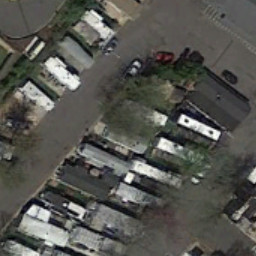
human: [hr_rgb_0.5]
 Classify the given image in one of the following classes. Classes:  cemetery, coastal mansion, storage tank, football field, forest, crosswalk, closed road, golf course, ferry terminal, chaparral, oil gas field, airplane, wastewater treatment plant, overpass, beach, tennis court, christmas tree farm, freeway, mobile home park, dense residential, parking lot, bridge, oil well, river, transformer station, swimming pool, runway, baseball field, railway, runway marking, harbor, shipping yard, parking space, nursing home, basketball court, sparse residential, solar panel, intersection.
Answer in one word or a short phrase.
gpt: mobile home park